Question: I am following a tutorial how to create modern templates using typo3.<URL>
I am instructed to add a php file under the in fileadmin/userfunctions.php, but for some reason Typo3 says that this file is not allowed>
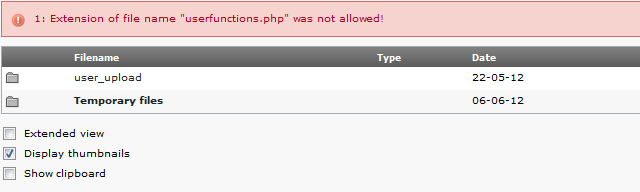
Answer: The red error is more than enought to answer your question
php extension is not allowed to upload. Just add the file manualy to the directory. By clickng to the folder nat via web panel